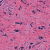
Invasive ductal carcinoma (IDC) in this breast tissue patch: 1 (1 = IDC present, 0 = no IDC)